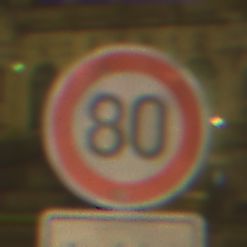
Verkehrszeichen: Geschwindigkeit80
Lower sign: HinweiseAufGefahrenDurchVerbaleAngabe5
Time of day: Night
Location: Outdoor (Urban)
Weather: Overcast
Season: NotSpecified
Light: Artificial